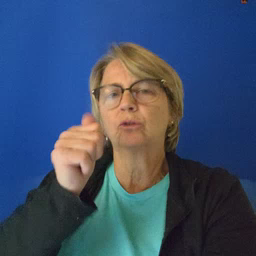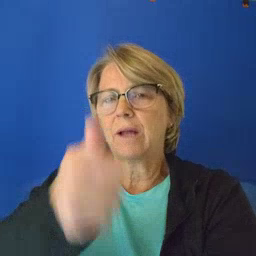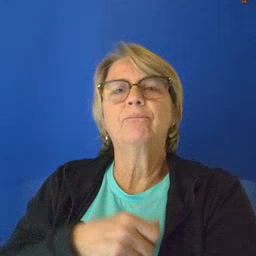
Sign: yourself